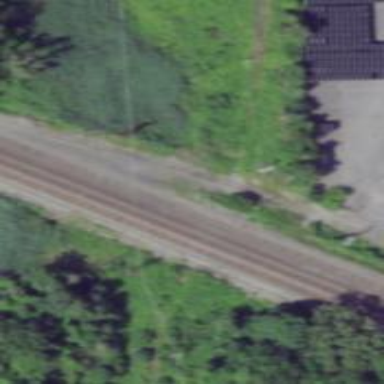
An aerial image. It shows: Rail spur service.